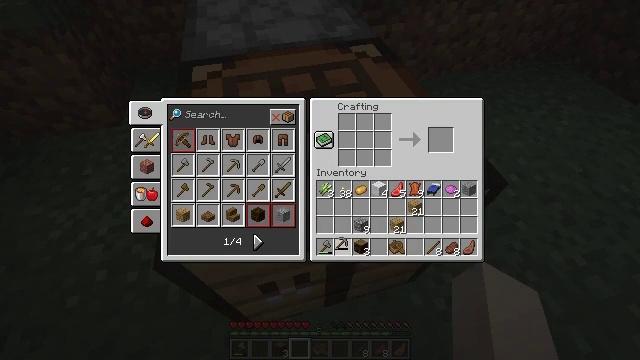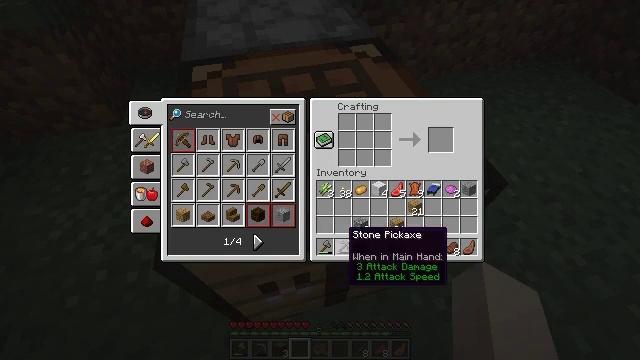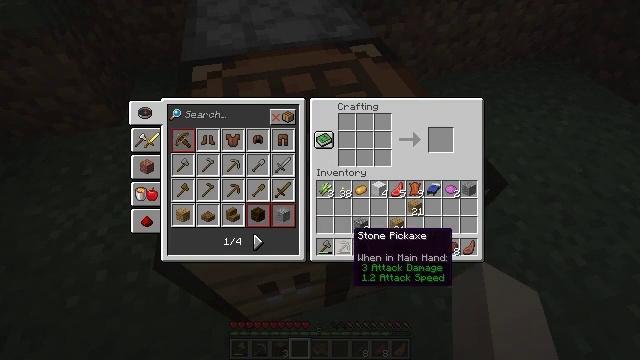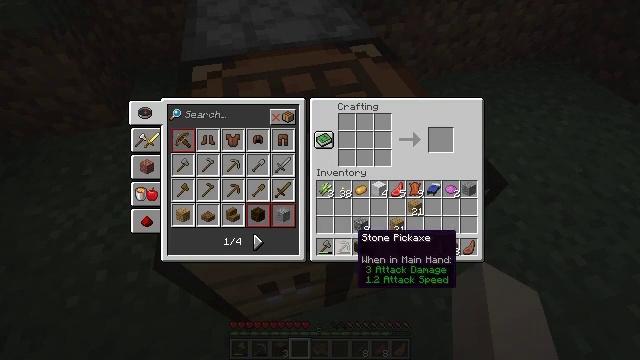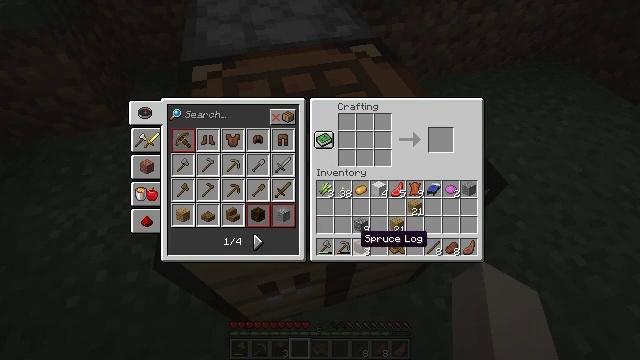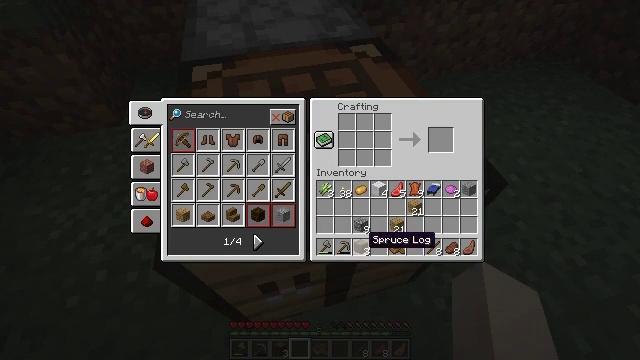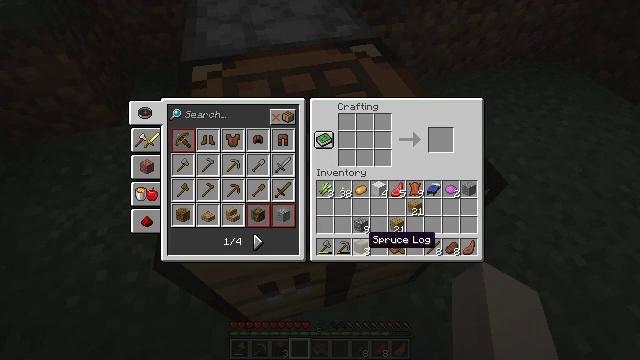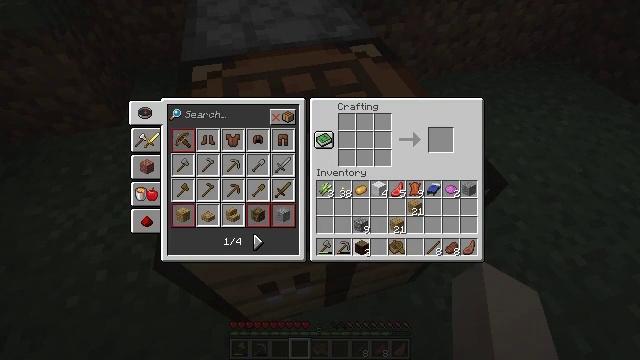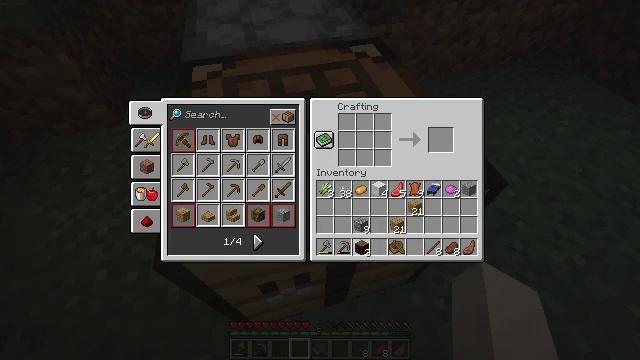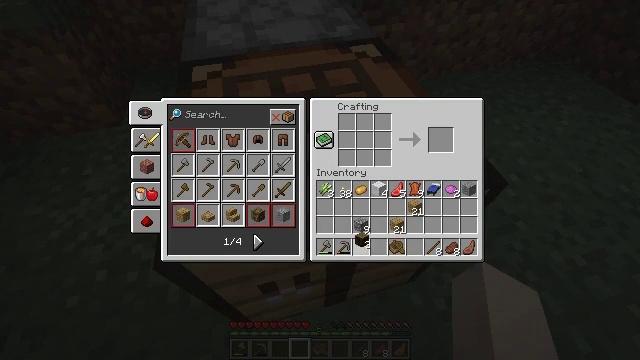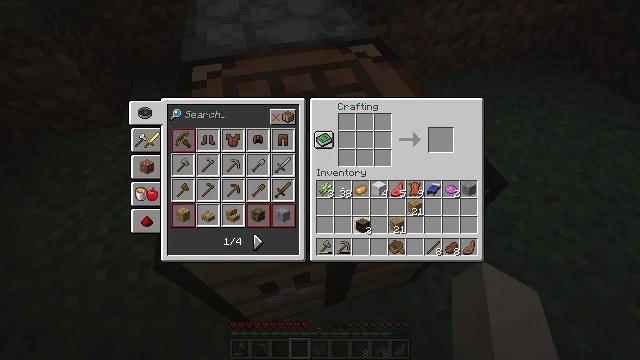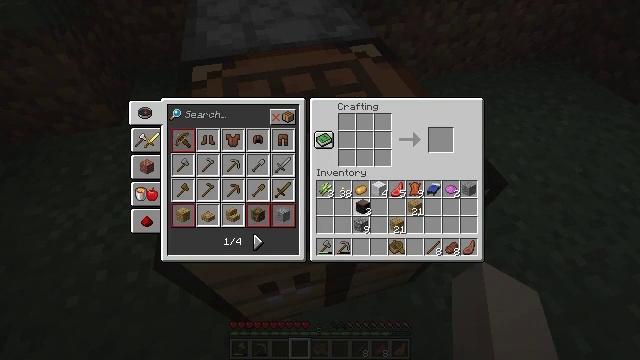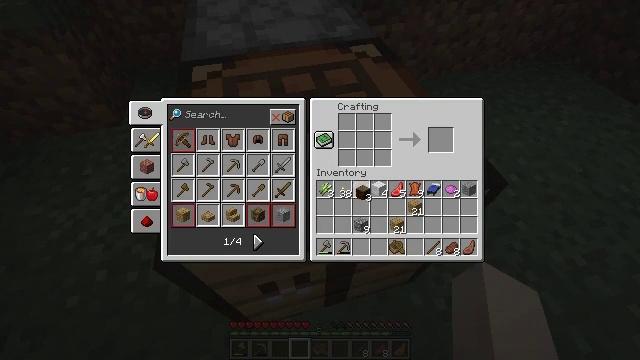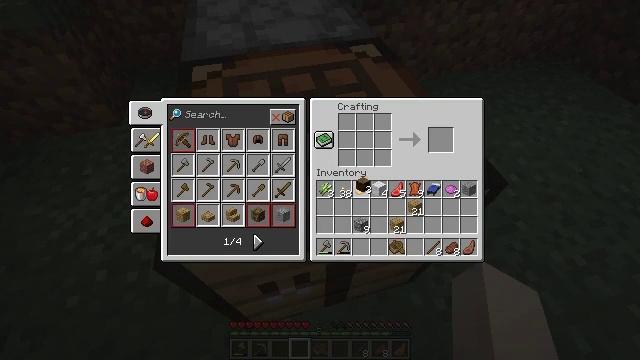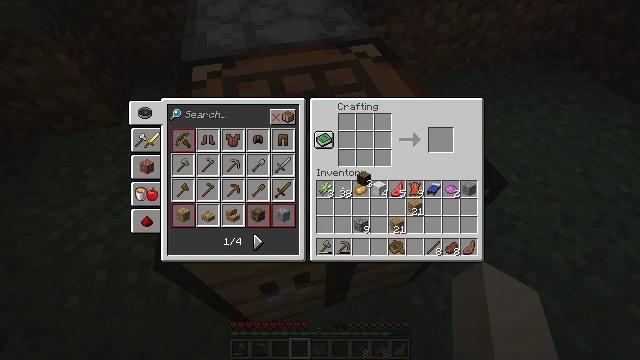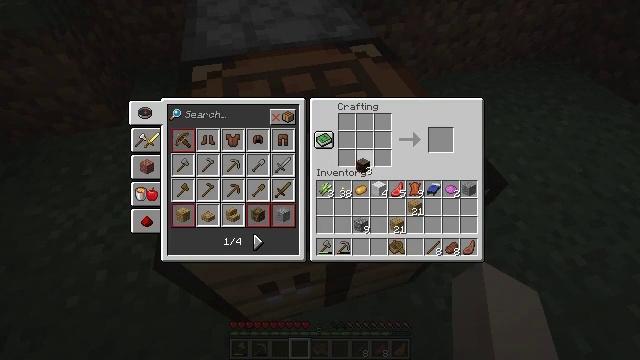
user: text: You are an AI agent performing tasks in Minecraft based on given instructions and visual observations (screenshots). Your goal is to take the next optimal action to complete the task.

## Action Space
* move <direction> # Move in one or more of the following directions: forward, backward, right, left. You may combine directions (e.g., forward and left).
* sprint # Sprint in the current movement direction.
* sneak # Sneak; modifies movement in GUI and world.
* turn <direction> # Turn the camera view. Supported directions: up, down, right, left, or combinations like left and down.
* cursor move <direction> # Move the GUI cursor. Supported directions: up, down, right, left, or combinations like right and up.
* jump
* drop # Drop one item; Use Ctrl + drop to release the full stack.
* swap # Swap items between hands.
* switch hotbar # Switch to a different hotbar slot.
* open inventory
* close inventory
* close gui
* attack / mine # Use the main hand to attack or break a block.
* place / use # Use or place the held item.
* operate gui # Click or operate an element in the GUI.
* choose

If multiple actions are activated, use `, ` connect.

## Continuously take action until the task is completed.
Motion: motion action
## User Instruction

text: Interact with the crafting table to craft a campfire.
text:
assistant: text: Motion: no_op
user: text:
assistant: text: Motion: no_op
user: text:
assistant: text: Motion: no_op
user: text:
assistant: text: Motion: no_op
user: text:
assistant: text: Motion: cursor move right
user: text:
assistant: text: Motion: no_op
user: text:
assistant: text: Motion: operate gui
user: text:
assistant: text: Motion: operate gui
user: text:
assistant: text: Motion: cursor move up, operate gui
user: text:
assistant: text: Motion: cursor move up
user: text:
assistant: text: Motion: cursor move up
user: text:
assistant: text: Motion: cursor move up
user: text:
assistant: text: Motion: cursor move up
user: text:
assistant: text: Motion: no_op
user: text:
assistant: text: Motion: cursor move up
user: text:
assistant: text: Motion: no_op
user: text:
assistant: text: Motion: no_op
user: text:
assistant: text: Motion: no_op
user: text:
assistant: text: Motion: no_op
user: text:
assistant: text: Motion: no_op
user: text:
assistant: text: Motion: no_op
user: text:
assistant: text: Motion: no_op
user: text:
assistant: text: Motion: no_op
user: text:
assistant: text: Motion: no_op
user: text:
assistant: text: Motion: no_op
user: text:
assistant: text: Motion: no_op
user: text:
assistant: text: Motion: no_op
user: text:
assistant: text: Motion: no_op
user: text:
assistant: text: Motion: no_op
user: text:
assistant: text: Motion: no_op